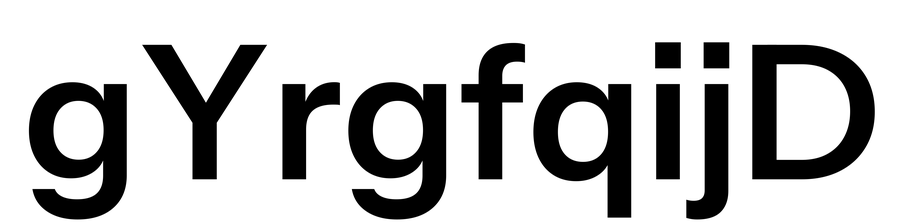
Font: InstrumentSans_SemiBold